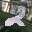
Label: 2